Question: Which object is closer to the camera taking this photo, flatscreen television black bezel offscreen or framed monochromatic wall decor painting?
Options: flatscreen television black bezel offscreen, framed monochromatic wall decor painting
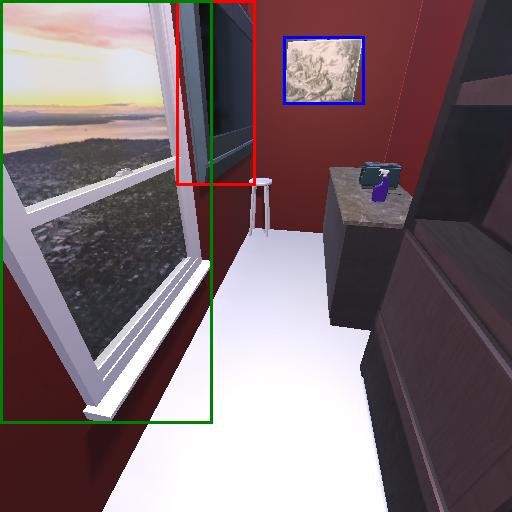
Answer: flatscreen television black bezel offscreen